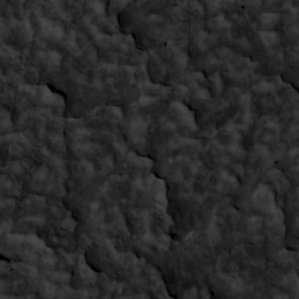
Label: non_frost